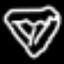
Label: diamond